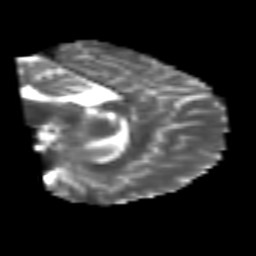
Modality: T2w
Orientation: sagittal
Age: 25
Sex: male
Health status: healthy